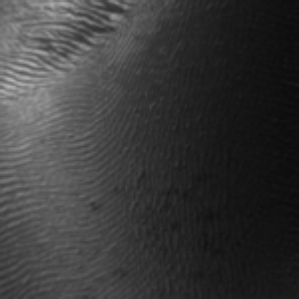
Label: frost